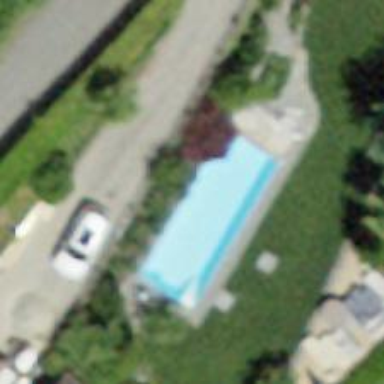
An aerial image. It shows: Swimming pool located in leisure land.